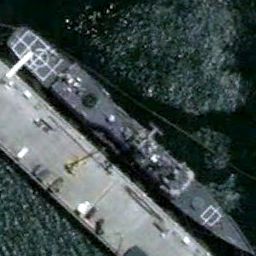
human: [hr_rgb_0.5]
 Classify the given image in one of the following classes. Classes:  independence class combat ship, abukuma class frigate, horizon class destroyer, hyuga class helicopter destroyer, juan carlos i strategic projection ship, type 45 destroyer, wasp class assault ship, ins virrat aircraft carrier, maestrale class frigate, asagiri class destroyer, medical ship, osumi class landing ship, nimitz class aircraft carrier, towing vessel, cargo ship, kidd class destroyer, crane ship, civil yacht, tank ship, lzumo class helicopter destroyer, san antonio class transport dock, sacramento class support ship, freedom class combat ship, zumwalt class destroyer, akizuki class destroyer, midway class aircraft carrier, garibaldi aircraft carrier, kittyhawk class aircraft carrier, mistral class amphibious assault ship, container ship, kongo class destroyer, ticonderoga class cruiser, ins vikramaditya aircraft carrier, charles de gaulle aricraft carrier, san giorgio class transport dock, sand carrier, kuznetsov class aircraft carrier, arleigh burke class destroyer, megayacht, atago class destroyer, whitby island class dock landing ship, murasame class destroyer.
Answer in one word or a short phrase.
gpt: Ticonderoga class cruiser